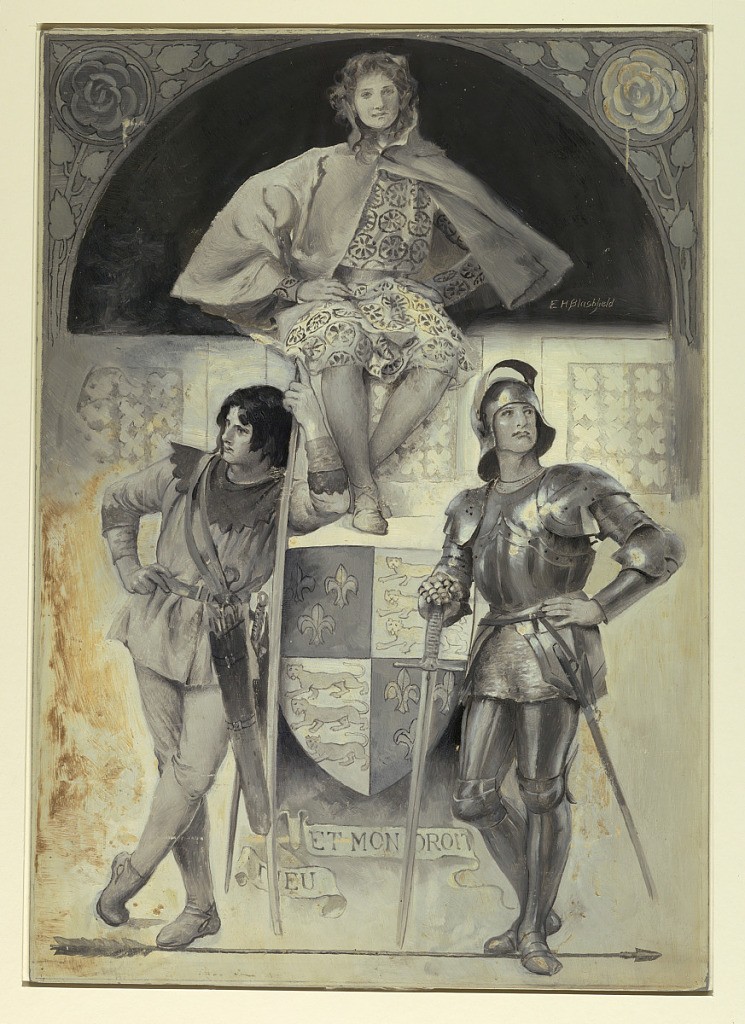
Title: Pages and Knights, Frontispiece for "The Man at Arms"
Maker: Edwin Howland Blashfield, American, 1848–1936
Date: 1887
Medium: Brush and black, grey and white oil paint on illustration board
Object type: Drawing
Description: At right a figure stands in full armor with his helmet up; his left hand is on his waist, and his right rests on the hilt of a sword. Another figure stands at left, leaning on a staff with a quiver of arrows hanging from his waist.  Both figures stand on a long arrow that spans the width of the board. The figures flank a shield, with charges of fleurs de Lille and  lions, and a banner bearing the motto: "Dieu et Mon Droit."   Above is a lunette with a figure of a youth sitting on a ledge.  He wears a patterned robe with cape.  Framing the lunette, are two roses on either side with vine and leaves.